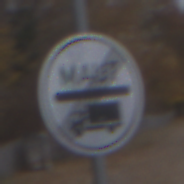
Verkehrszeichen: EndeMautpflicht
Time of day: MorningAfternoon
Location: Outdoor (Nature)
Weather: Overcast
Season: NotSpecified
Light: Natural